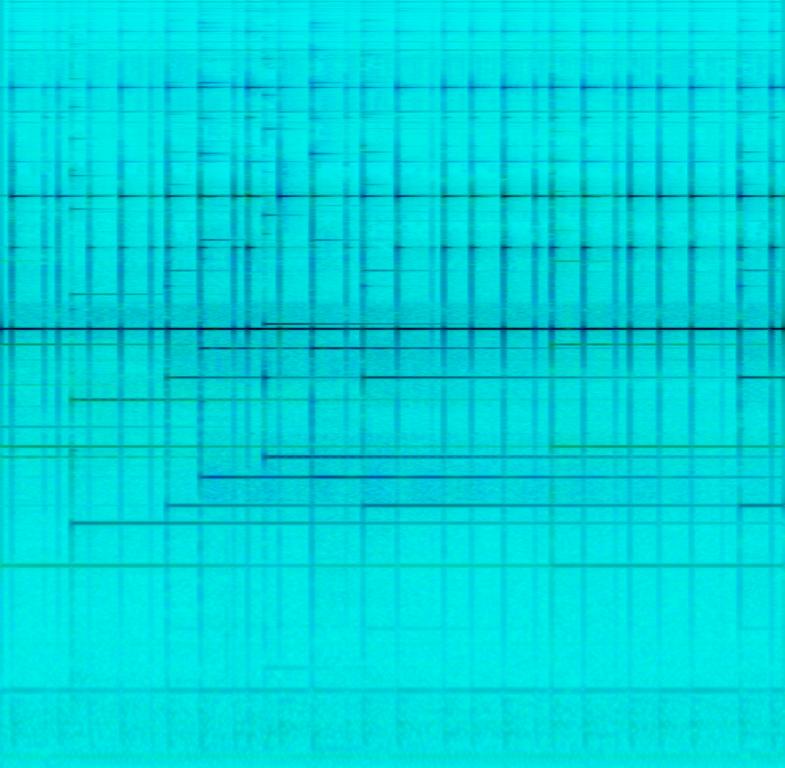
The low quality recording features a shimmering, widely spread, bell melody. It sounds soft, mellow and haunting. The recording is a bit noisy.